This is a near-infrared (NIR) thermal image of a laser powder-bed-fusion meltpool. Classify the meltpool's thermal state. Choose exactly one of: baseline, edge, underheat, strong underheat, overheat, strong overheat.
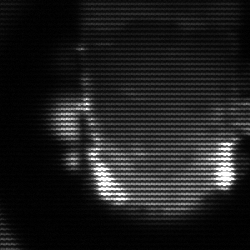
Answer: baseline